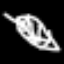
Label: leaf